Interaction volume radius: 10 \u00c5
Interaction volume height: 20 \u00c5
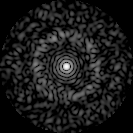
Disorder parameter: 0.8096